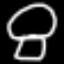
Label: mushroom